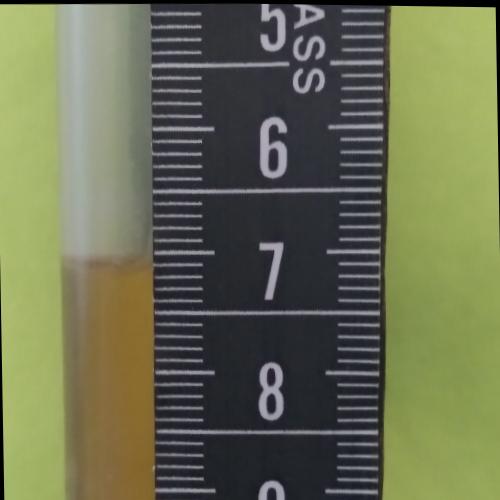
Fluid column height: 7.1 cm